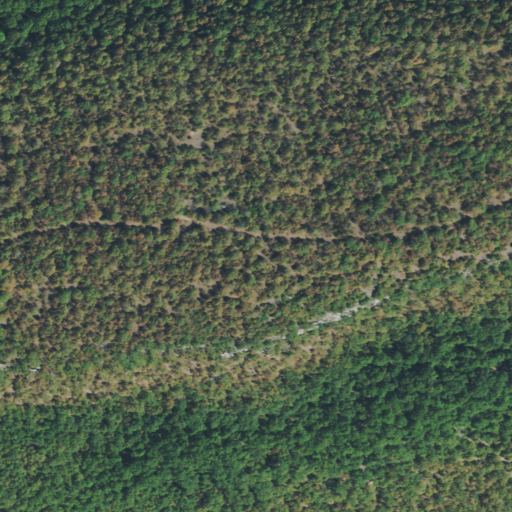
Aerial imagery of mountain in Oklahoma named Texanna Mountain containing deciduous forest and grassland